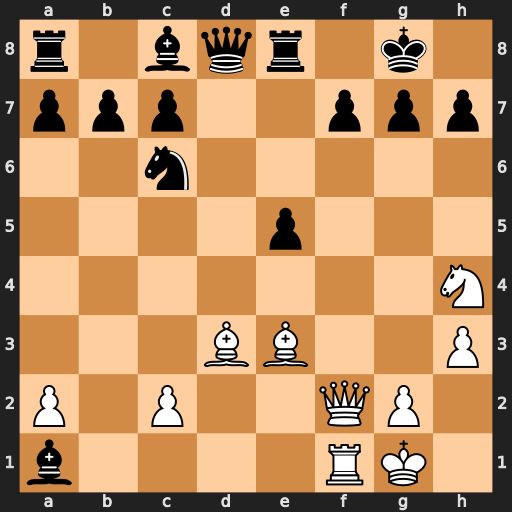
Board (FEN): r1bqr1k1/ppp2ppp/2n5/4p3/7N/3BB2P/P1P2QP1/b4RK1
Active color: w
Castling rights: -
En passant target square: -
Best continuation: Qxf7+ Kh8 Ng6+ hxg6 Qxg6